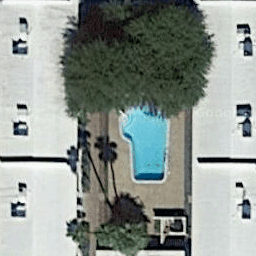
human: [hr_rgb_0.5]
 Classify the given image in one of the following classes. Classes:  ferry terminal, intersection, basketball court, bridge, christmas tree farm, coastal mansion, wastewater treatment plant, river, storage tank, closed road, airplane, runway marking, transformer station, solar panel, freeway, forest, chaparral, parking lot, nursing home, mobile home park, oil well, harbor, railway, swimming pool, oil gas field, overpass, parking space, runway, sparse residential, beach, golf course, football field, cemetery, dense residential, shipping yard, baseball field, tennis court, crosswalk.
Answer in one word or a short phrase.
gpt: swimming pool